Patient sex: F
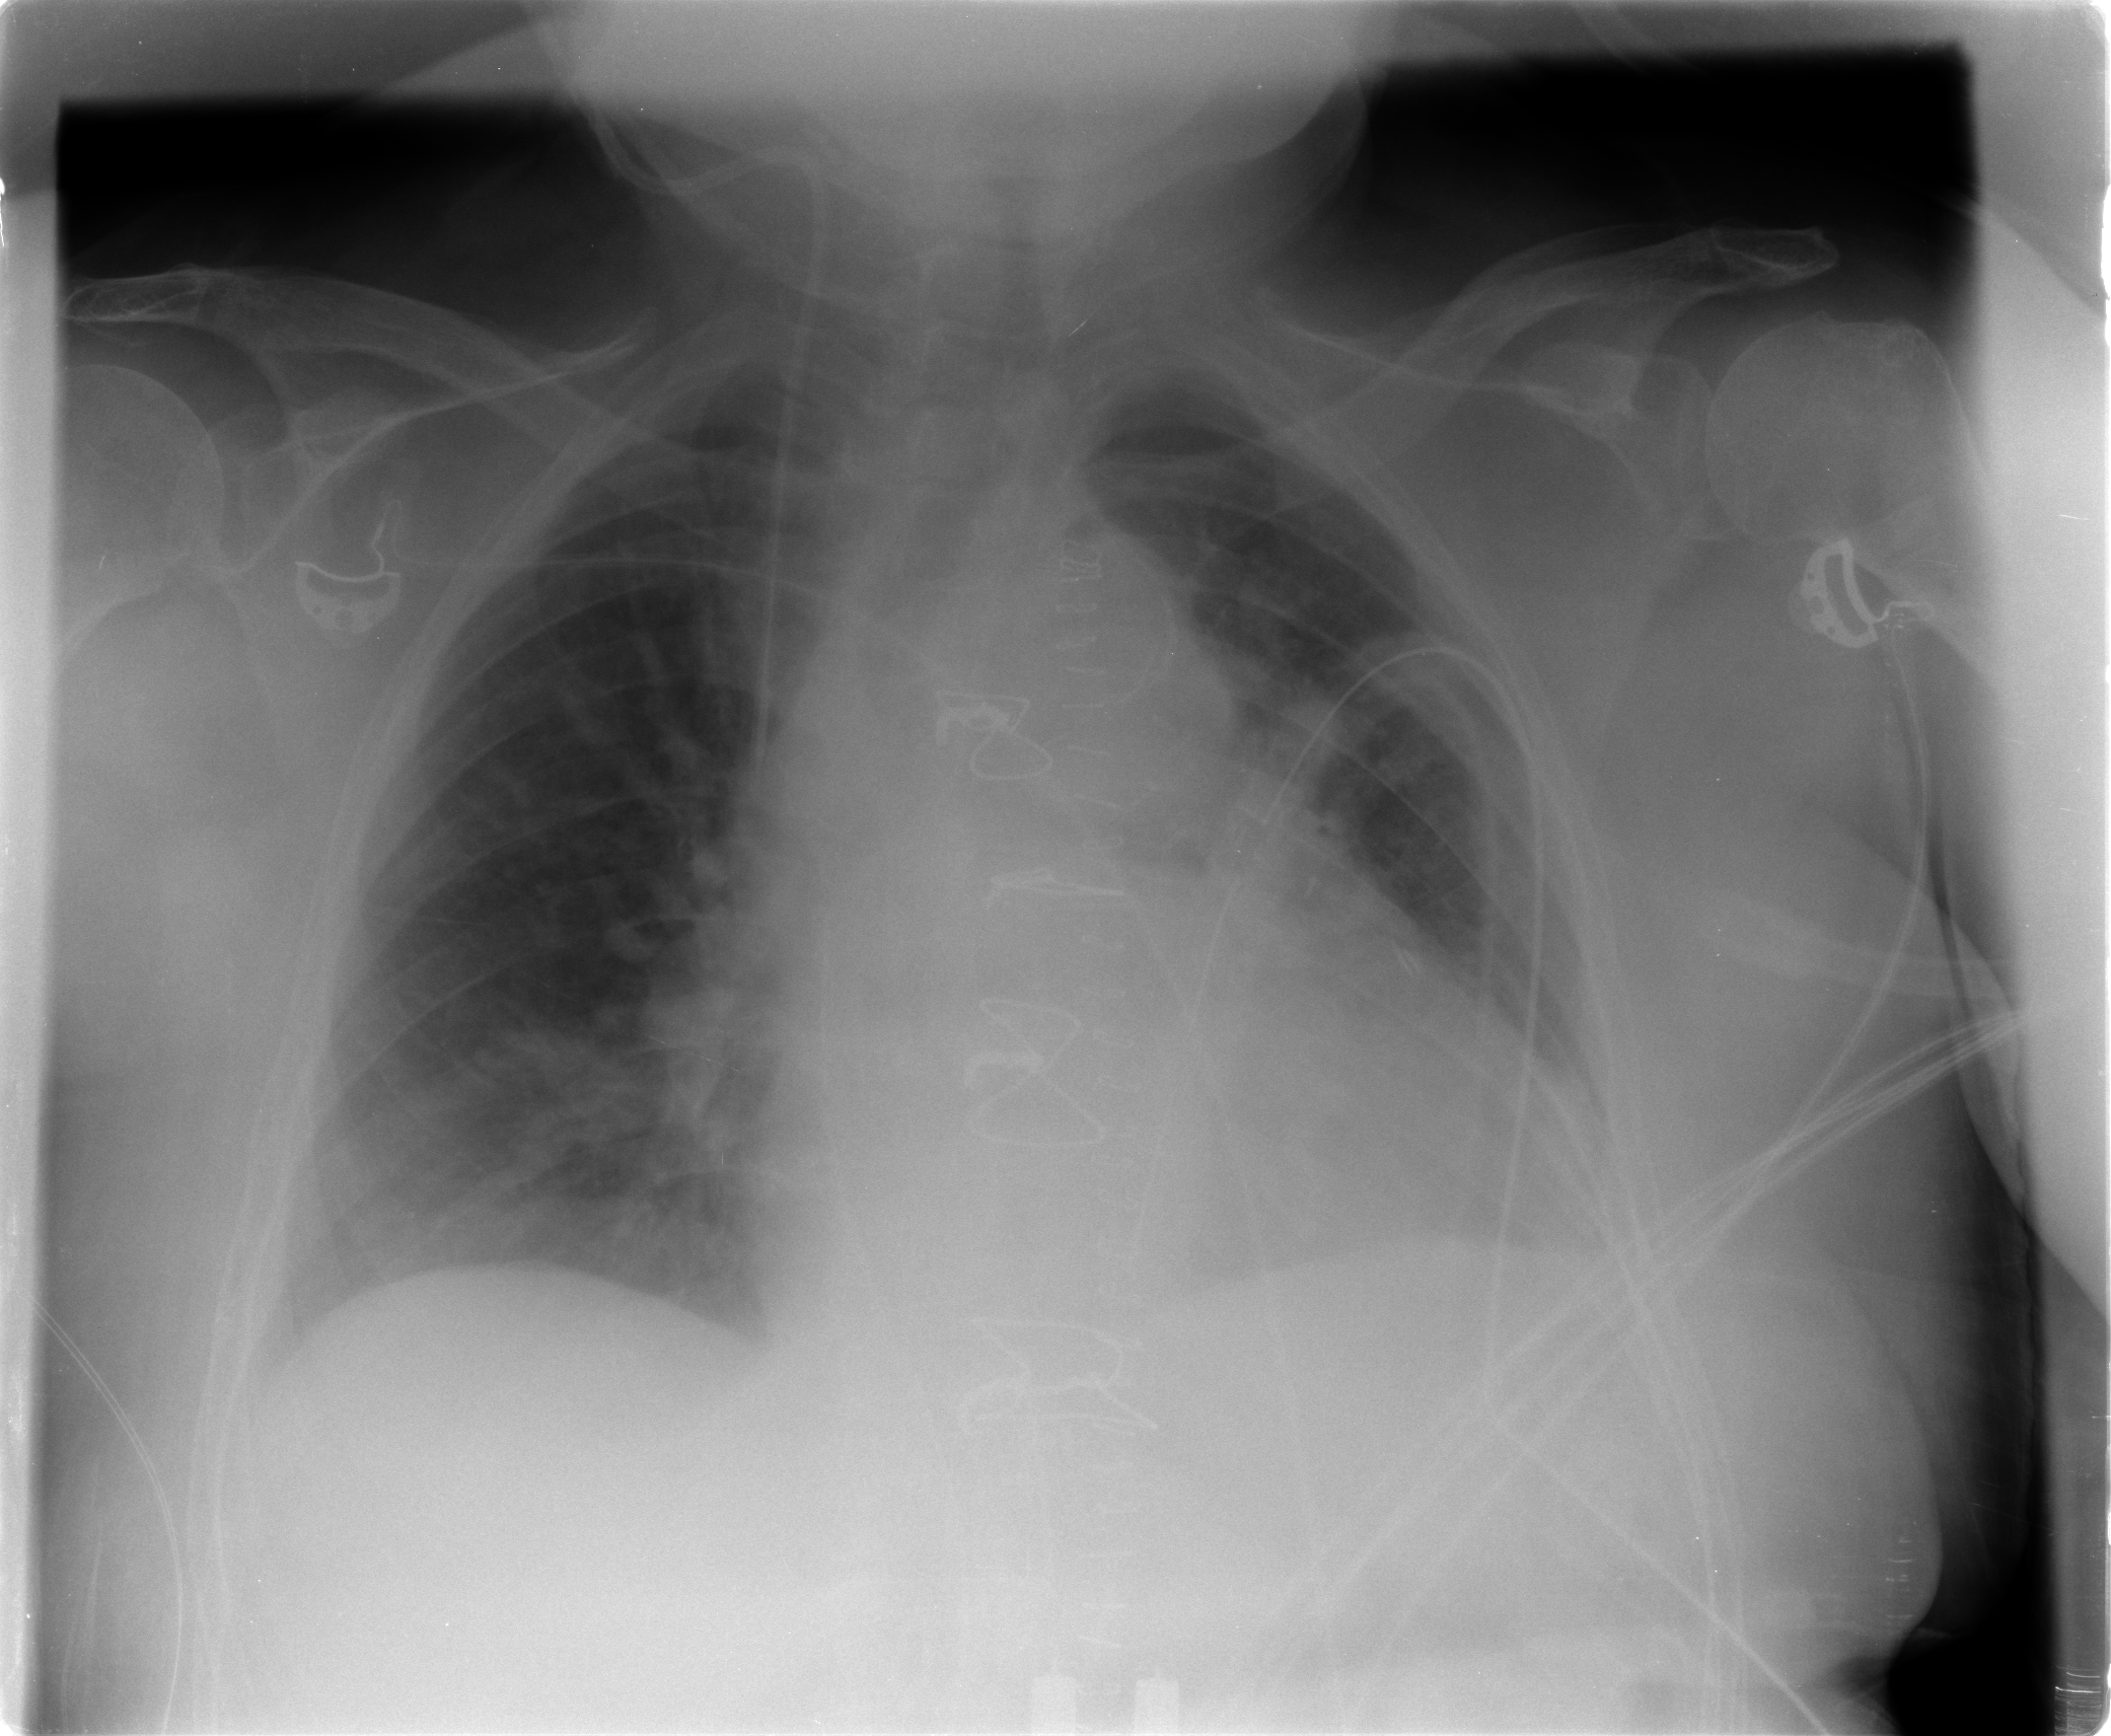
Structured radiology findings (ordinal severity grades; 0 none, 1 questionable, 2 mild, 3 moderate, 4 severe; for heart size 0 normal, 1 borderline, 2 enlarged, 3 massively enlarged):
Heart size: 2
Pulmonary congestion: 2
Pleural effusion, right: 0
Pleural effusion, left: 2
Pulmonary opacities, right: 0
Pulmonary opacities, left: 0
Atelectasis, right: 0
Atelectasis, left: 2